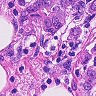
Metastatic tissue present: yes